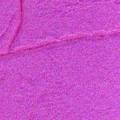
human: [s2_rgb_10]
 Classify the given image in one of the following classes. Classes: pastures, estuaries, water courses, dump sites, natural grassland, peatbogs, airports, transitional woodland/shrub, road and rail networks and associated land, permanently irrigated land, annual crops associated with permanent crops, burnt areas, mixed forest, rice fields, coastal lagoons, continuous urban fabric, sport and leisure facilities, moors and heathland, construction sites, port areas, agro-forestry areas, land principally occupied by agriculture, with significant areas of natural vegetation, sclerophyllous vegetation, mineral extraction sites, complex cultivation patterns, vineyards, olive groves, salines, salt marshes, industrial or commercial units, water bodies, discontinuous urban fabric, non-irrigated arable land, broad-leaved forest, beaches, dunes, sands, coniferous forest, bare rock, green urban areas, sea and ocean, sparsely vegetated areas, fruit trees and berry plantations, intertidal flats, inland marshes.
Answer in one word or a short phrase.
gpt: sea and ocean